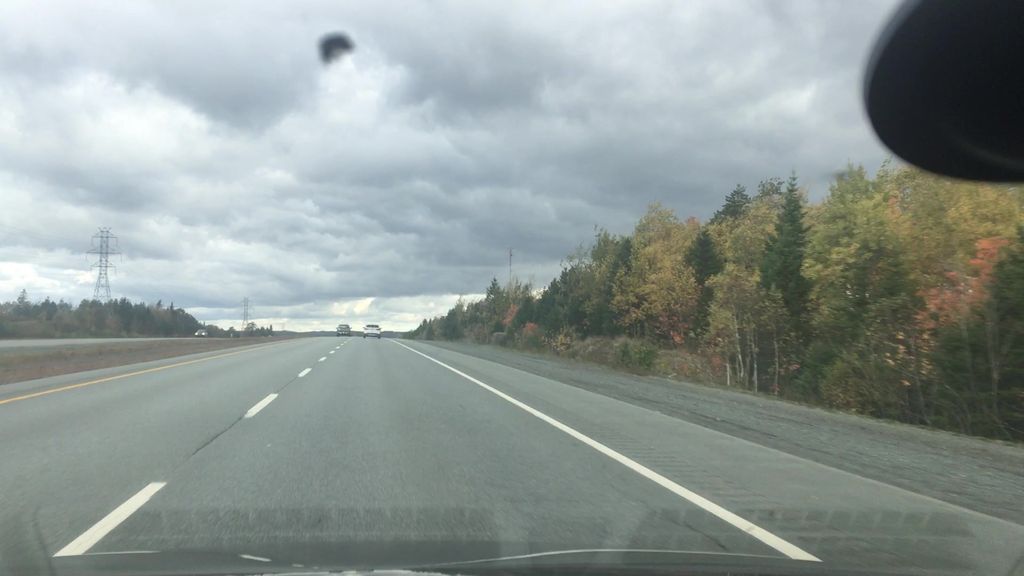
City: halifax